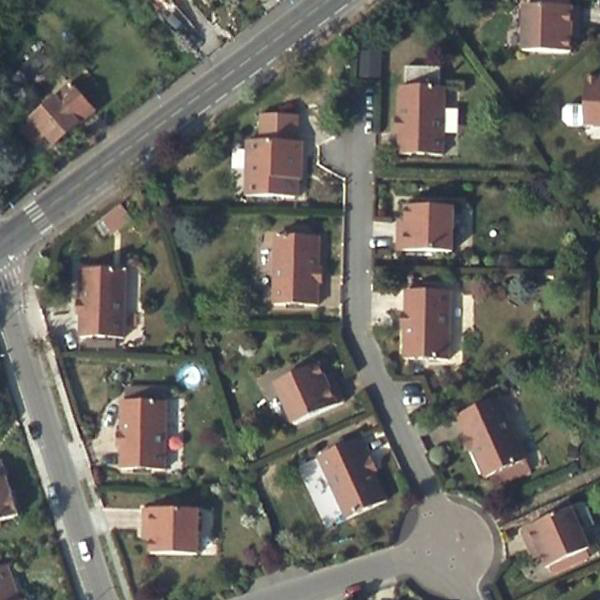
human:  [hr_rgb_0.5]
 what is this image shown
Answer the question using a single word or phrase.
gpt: medium residential